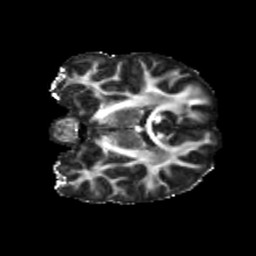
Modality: FA
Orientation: coronal
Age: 31
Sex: male
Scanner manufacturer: siemens
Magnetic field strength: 3 T
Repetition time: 3.23 s
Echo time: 0.0892 s